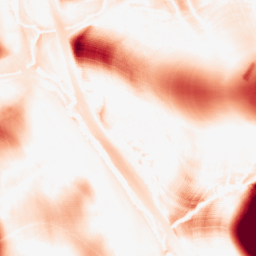
Category: morphological
Decomposition family: tophat
Decomposition parameters: size: 50
mode: white
Upsampling method: regularized
Upsampling parameters: scale: 4
lambda_reg: 0.01
Upsampling scale: 4